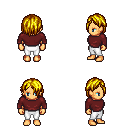
a pixel art fantasy rpg character, female body template, human, tanned skin, maroon long-sleeve shirt, white pants, blonde bangs hairstyle, four views (front, back, left, right), 2x2 character sprite sheet, small pixel art, hard edges, no anti-aliasing